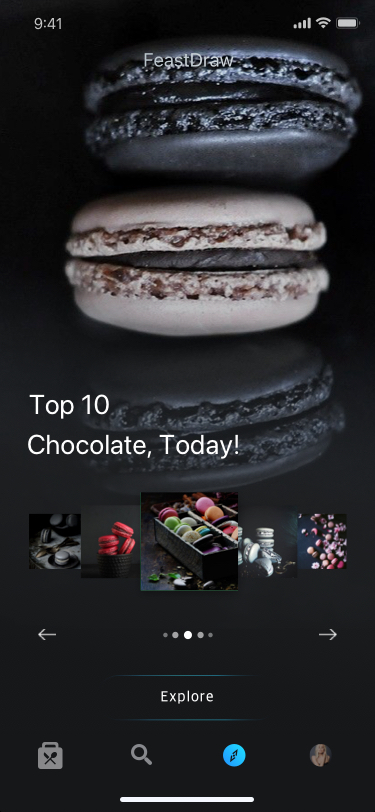
Text in this UI design:
Explore
Top 10
Chocolate, Today!
FeastDraw